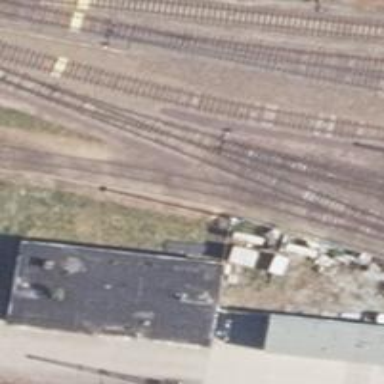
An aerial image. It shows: Rail yard with electrified contact lines for railway operations.